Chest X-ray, AP view. Patient: 60 years old, sex M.
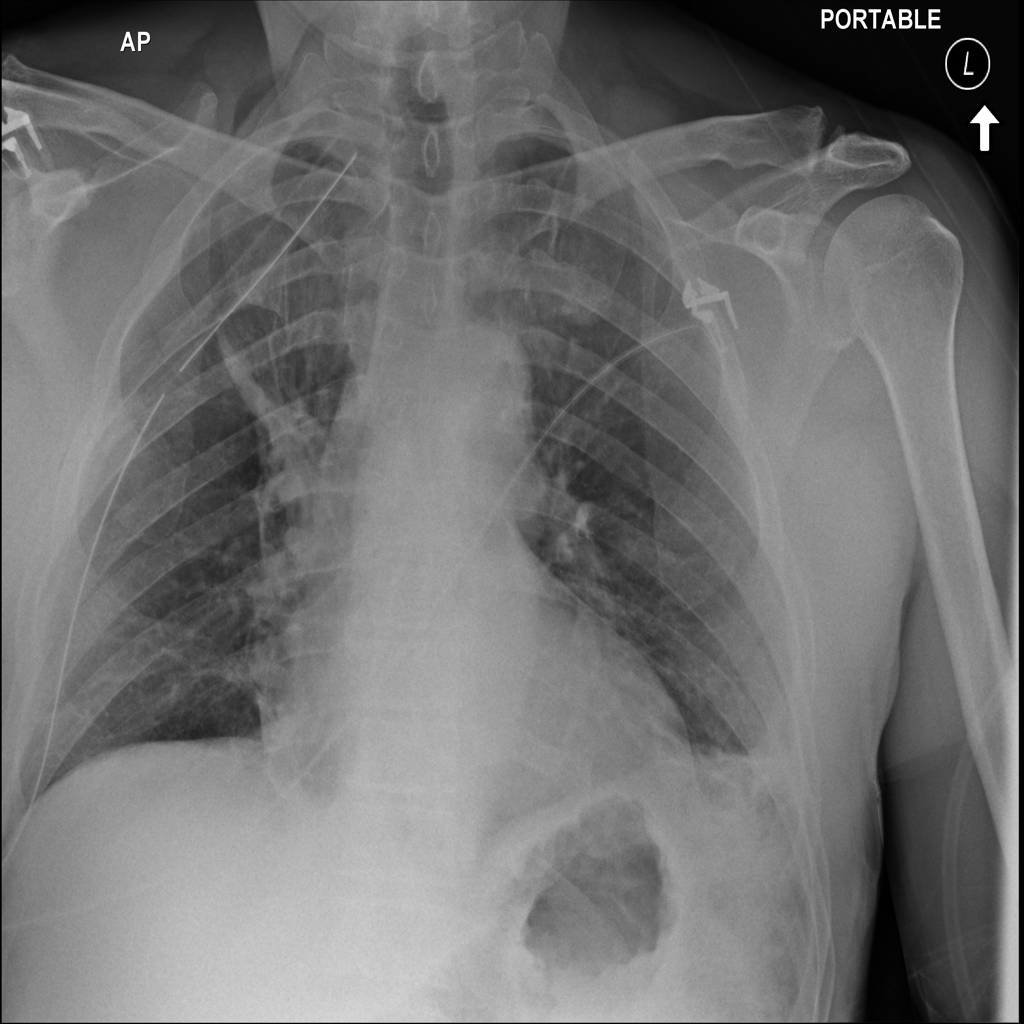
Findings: Atelectasis, Effusion